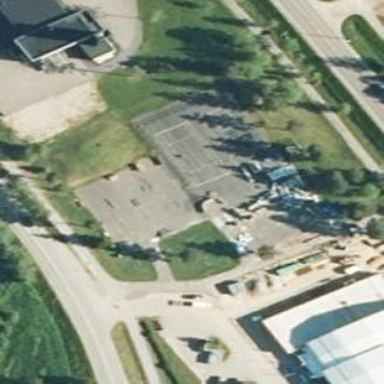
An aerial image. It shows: Sports center building with asphalt surface.